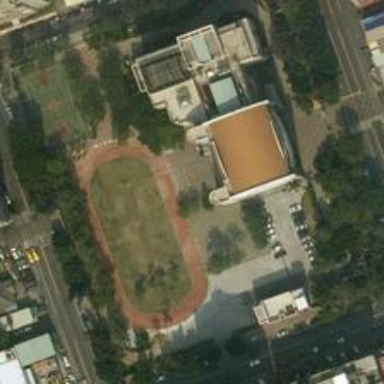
The ssmall exercise yard includes a football pitch and a basketball court, which mainly serves for the surrounding residents .